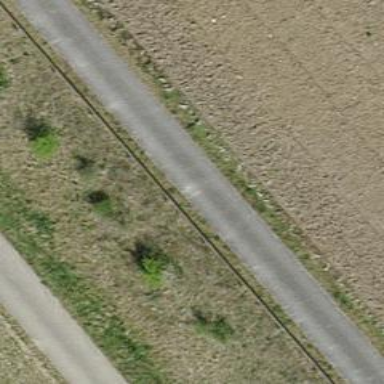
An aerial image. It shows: Track with grade 1 quality.